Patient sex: F
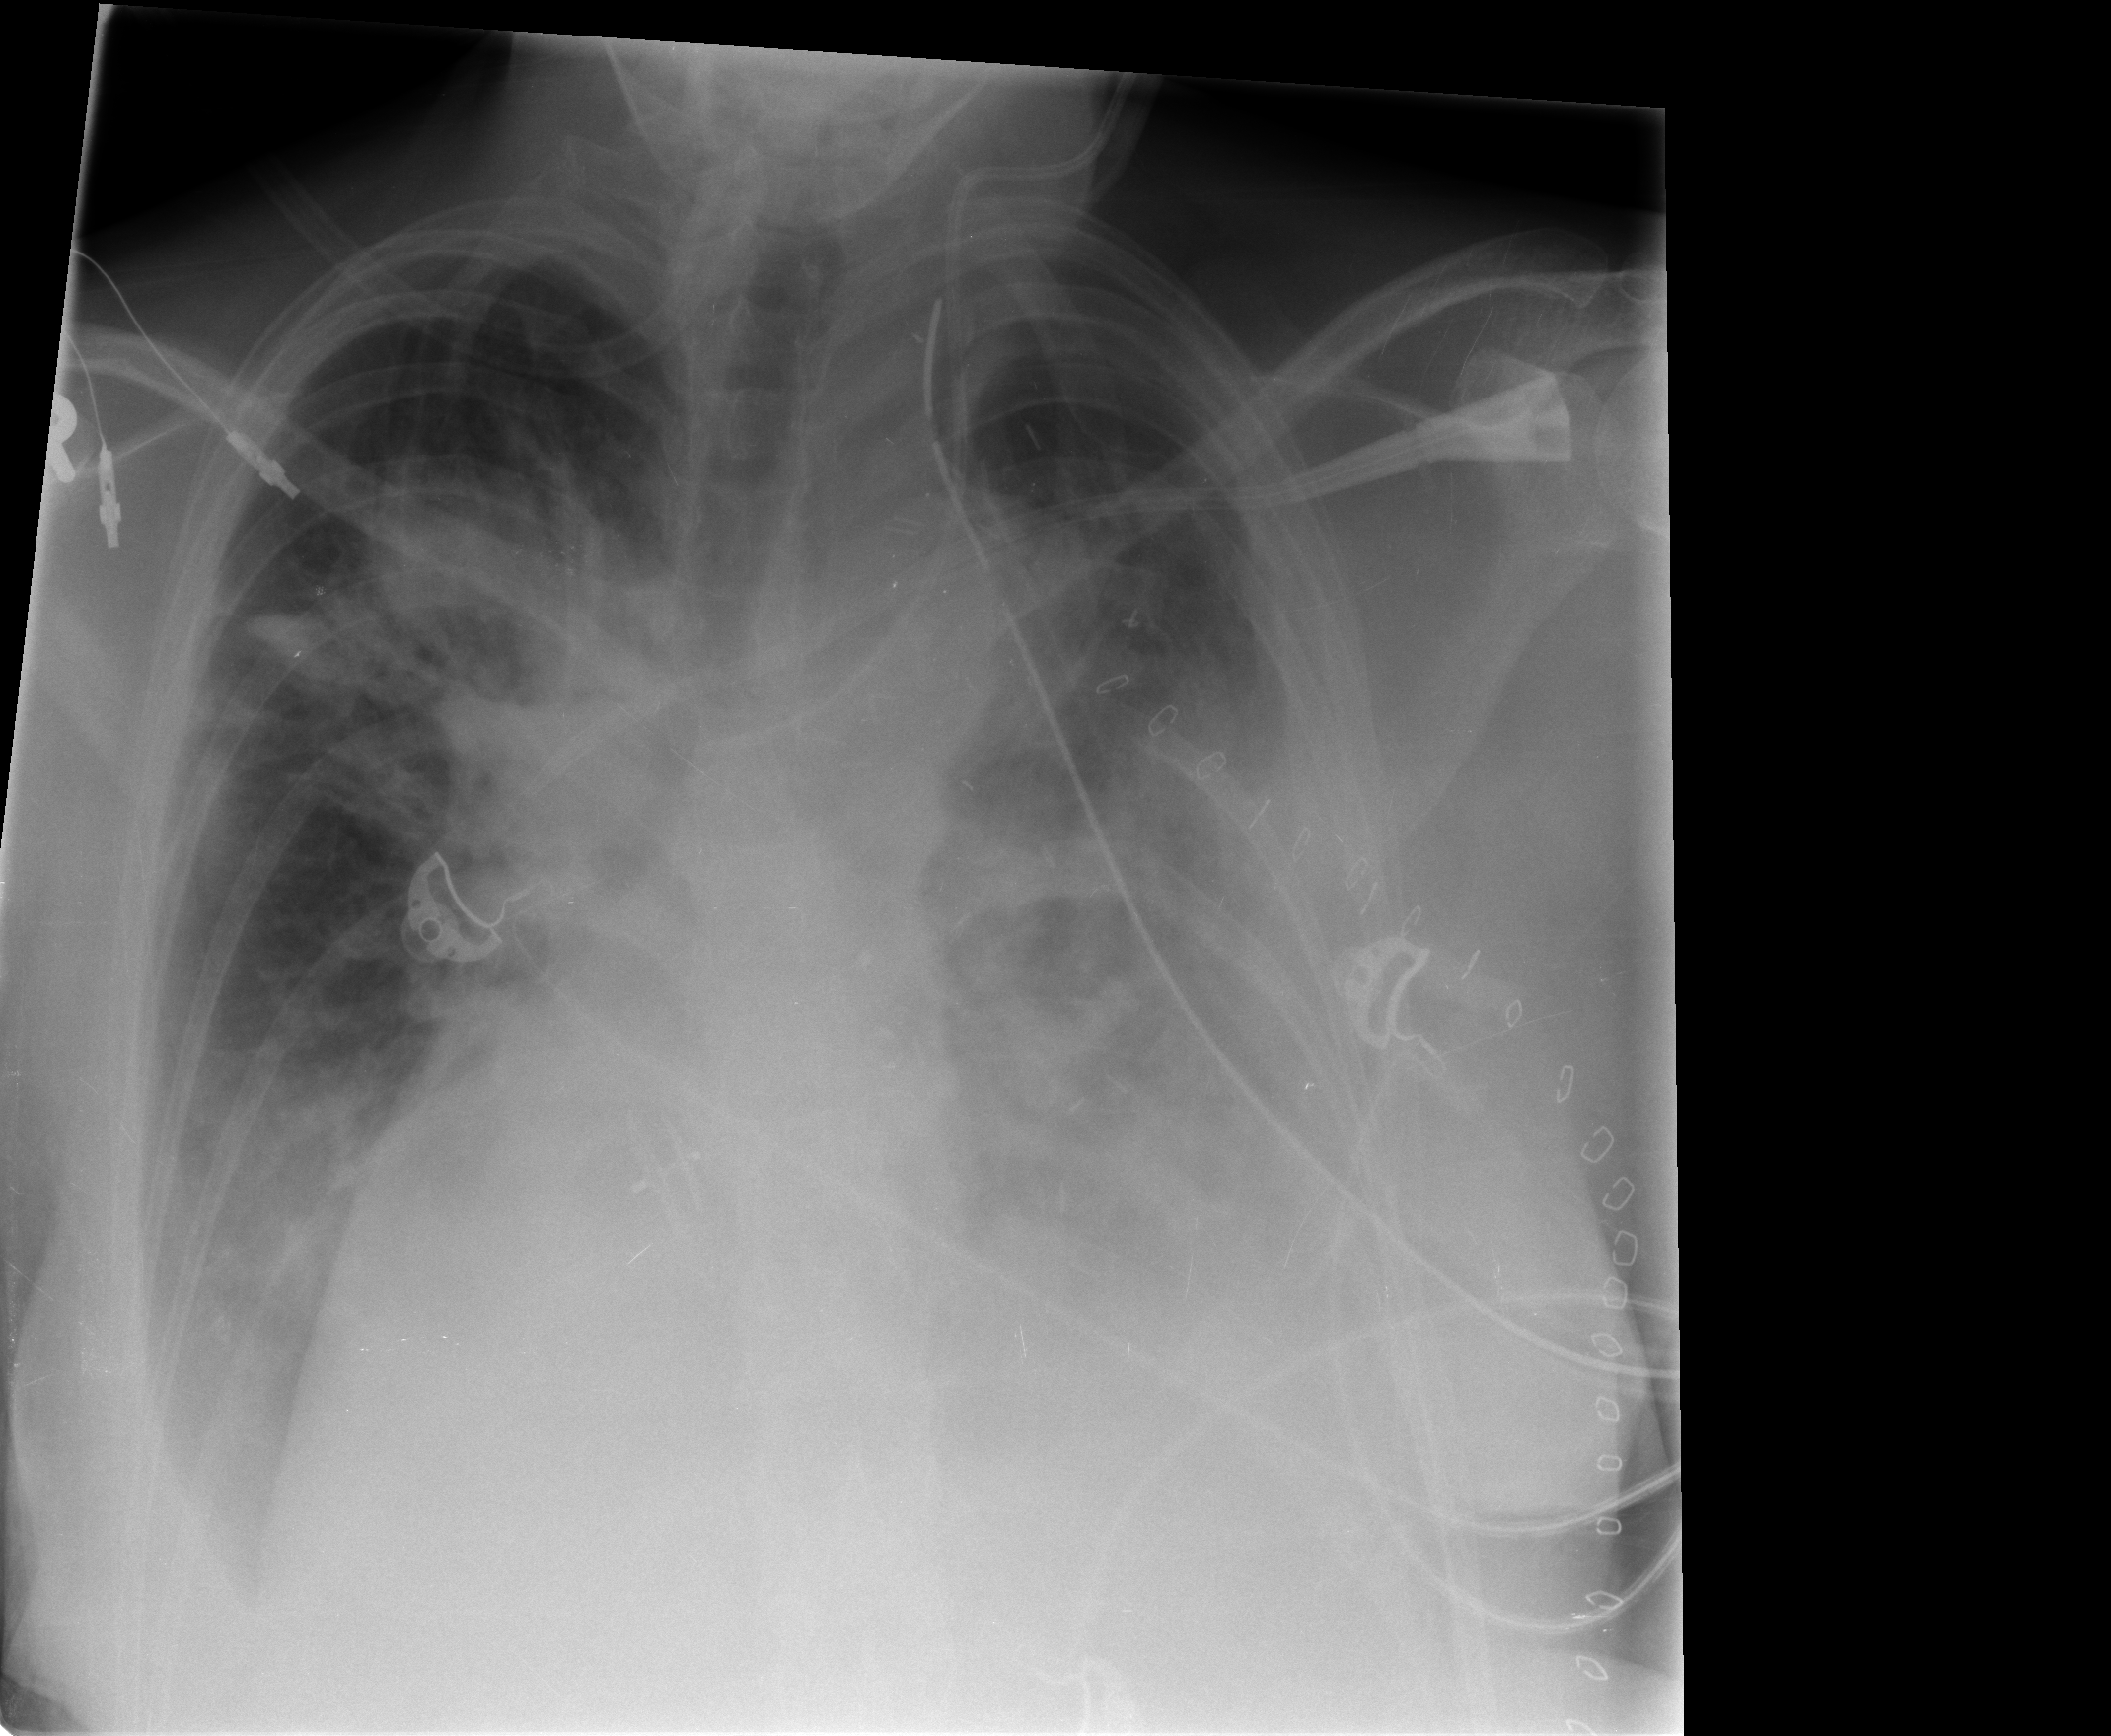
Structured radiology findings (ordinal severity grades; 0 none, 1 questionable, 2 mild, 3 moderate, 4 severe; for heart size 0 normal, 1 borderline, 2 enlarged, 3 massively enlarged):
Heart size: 3
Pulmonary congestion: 2
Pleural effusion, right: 2
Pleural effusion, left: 3
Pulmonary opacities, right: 3
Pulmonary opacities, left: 1
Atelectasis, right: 3
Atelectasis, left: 2